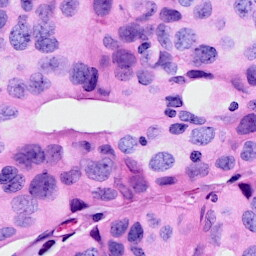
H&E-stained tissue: Breast